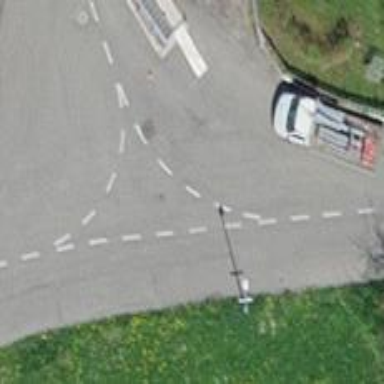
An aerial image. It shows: Residential road with asphalt surface.